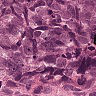
Metastatic tissue present: yes